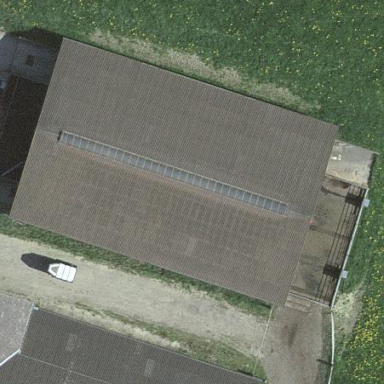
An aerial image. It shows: Barn.